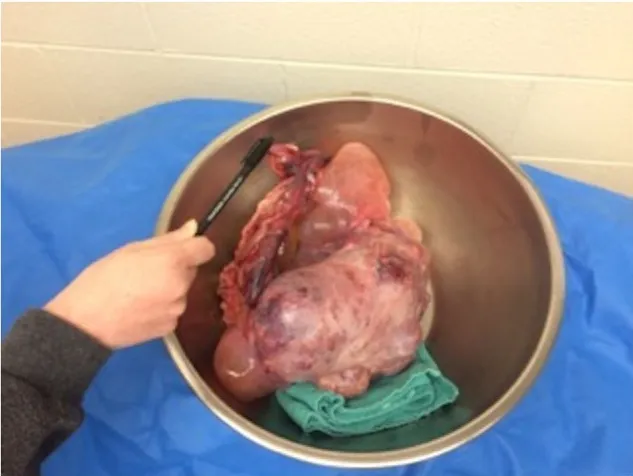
Post surgical picture of the largest of the removed masses - the right testis.
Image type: medical_photograph (other_medical_photograph)